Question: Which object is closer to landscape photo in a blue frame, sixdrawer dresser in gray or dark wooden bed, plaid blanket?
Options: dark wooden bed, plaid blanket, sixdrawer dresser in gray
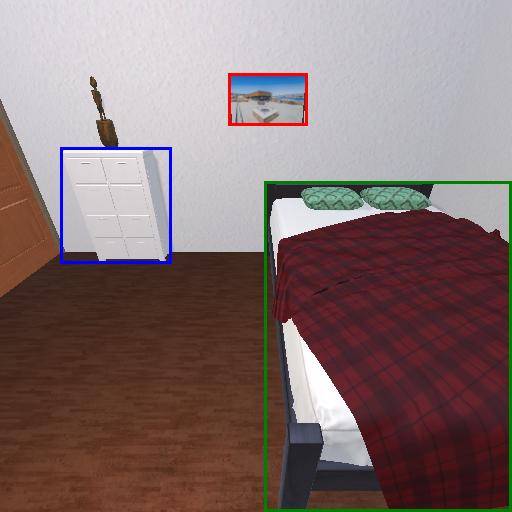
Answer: dark wooden bed, plaid blanket